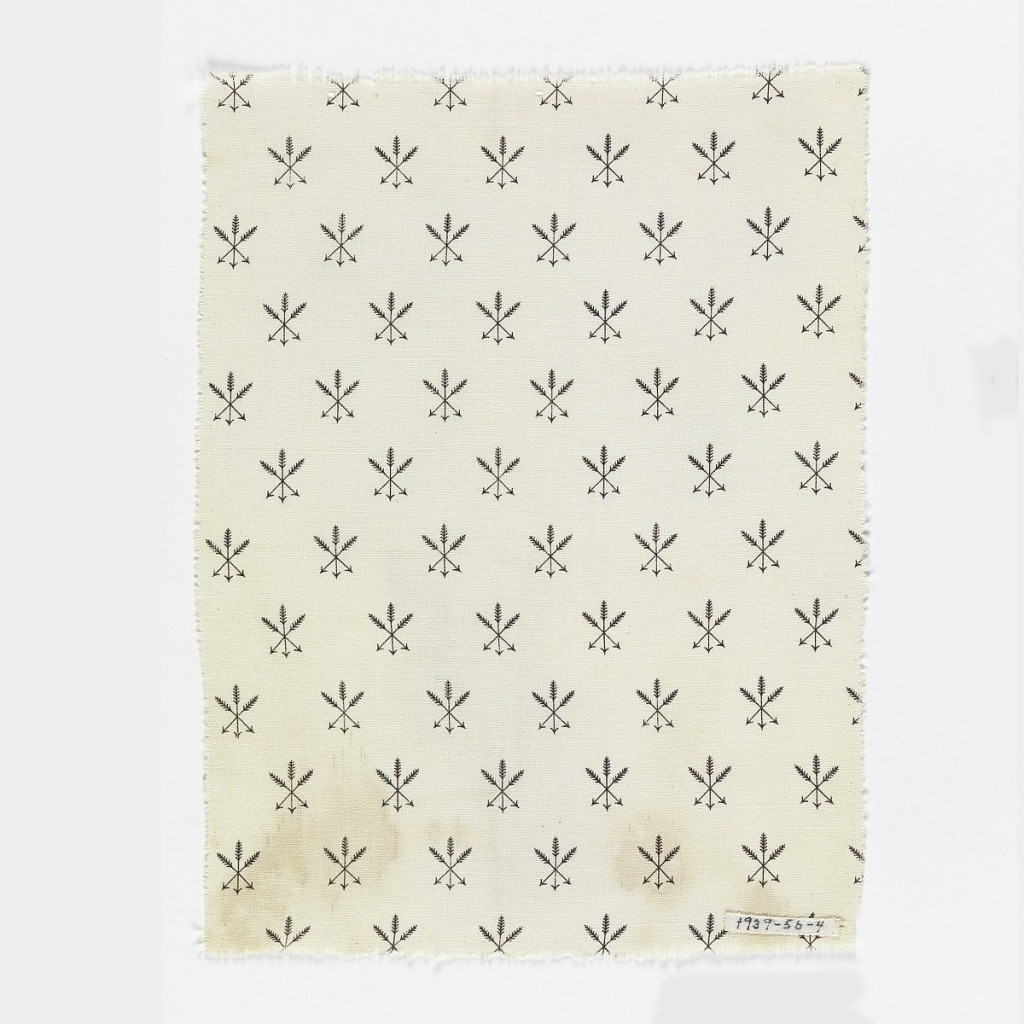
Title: Textile
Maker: American Print Works, founded 1835
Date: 1870s
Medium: cotton Technique: printed on plain weave
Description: White fabric in a printed design showing groups of three intersecting arrows in diagonal lines.